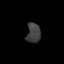
Tissue: lung
Cell type: Myeloid cells
Senescence score: 0.5521
Nuclear area (px): 270
Mean DAPI intensity: 62.7